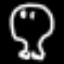
Label: frog